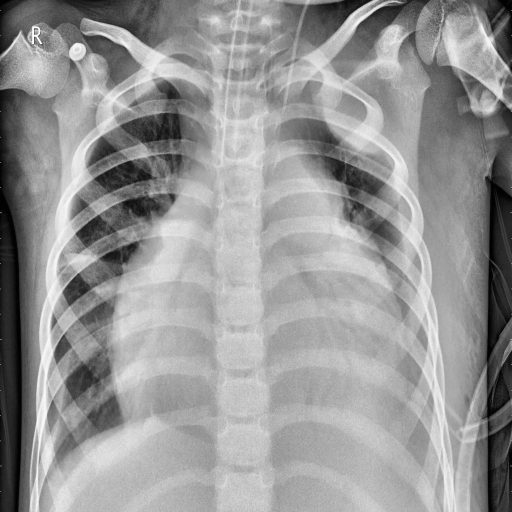
Finding: PNEUMONIA